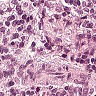
Metastatic tissue present: no